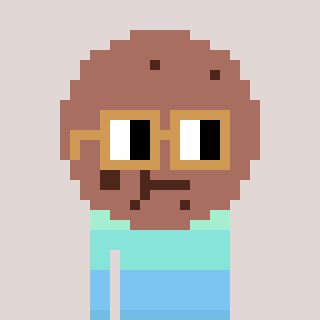
a pixel art character with square brown glasses, a cookie-shaped head and a darkbrown-colored body on a warm background